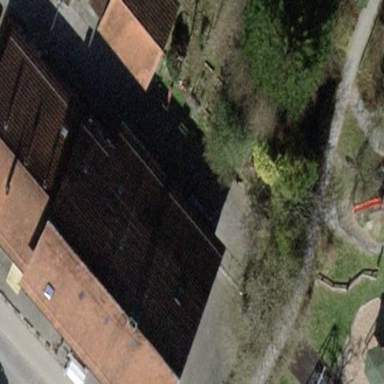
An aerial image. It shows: Industrial building with gabled roof.